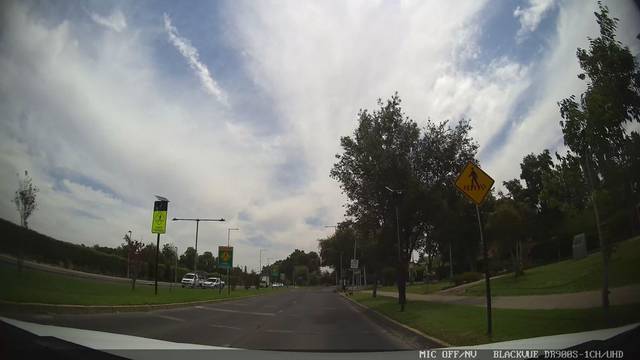
Region: Chile
Coordinates: -33.451, -70.546